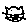
Label: cat